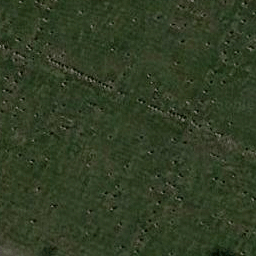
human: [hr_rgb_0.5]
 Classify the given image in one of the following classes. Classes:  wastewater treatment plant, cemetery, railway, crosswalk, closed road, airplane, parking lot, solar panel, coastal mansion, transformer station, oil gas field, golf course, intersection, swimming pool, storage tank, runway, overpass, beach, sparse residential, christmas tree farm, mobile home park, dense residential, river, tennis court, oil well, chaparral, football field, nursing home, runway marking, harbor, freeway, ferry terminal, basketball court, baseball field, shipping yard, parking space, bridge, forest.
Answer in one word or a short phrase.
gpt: cemetery